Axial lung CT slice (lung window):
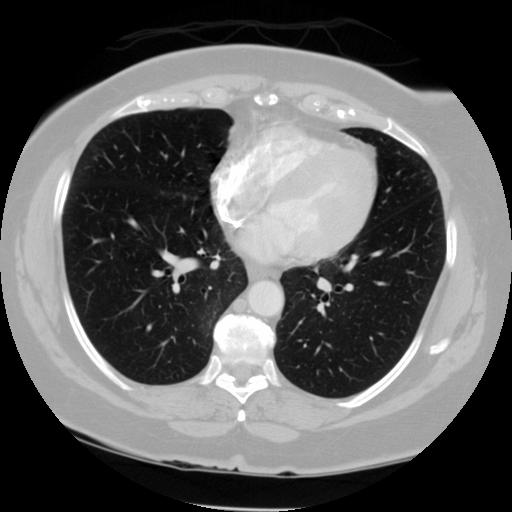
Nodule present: no